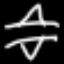
Label: airplane